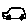
Label: car